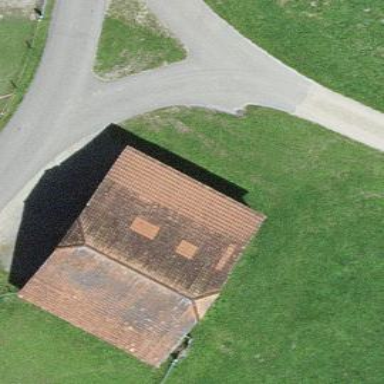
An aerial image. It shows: Barn.